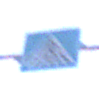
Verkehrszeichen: FussgaengerueberwegRechts
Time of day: SunriseSunset
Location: Outdoor (Urban)
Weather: Clear
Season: NotSpecified
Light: Natural